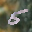
Label: 5